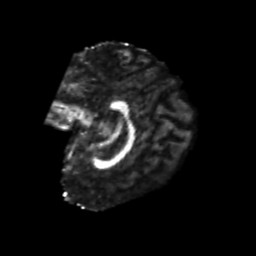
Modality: FA
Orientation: sagittal
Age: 21
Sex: female
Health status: healthy
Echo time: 0.074 s